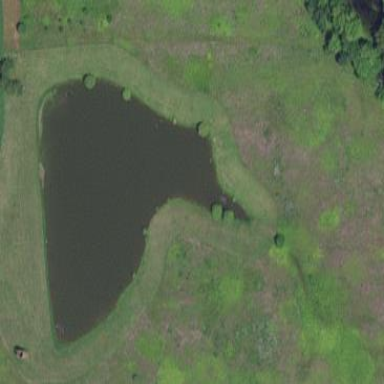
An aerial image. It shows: Pond surrounded by natural water.